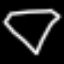
Label: diamond